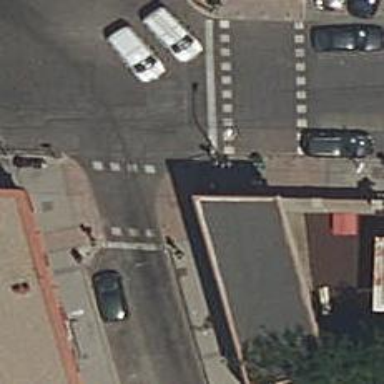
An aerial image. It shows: Road with traffic signals.